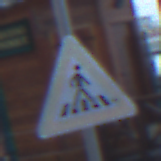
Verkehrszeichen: FussgaengerueberwegLinks
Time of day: Dawn
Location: Outdoor (Urban)
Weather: Clear
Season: NotSpecified
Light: Natural